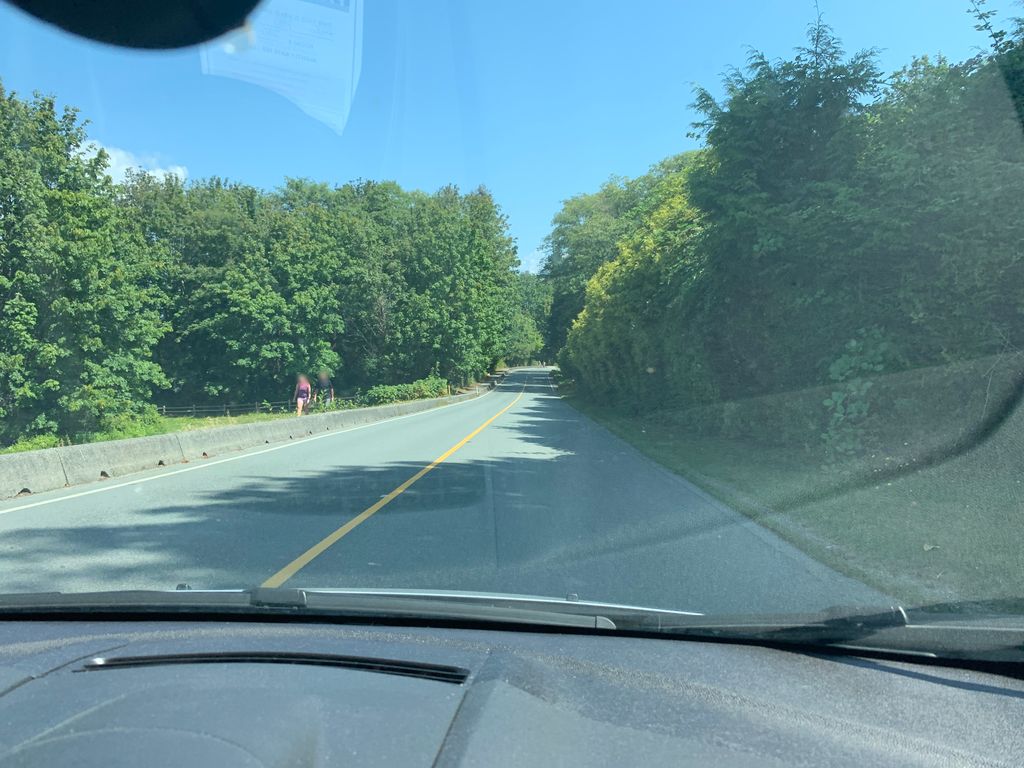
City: vancouver